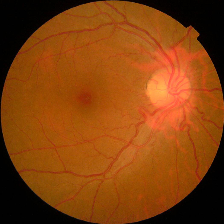
Diabetic retinopathy grade: No DR